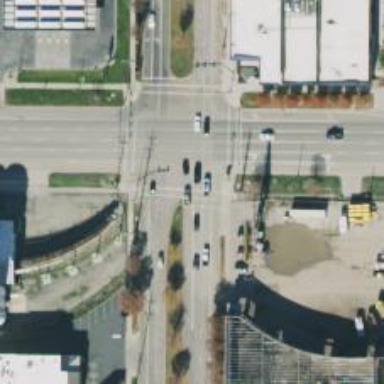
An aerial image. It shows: Crossing with marked lines on the road.